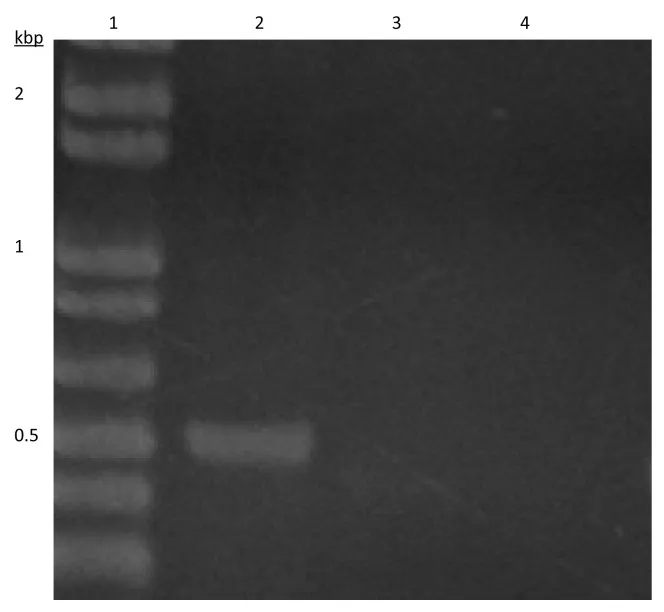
PCR amplification of a ctx allele from K. pneumoniae subsp. pneumoniae isolate K01 from this study. Lane 1: 1 kb Ladder plus (Invitrogen). Lane 2: K01. Lane 3: ESBL-negative E. coli strain 042. Lane 4: No template. Marker size fragments are indicated to the left of the gel in Kilobase pairs. In the absence of a positive control, the identity of the band amplified from strain K01 was determined by sequencing.
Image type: pathology (fish)